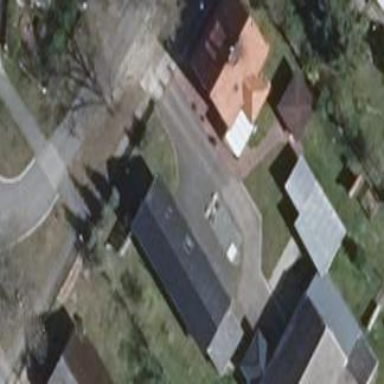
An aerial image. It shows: Building with gabled roof oriented along its structure. The roof is of dark grey color.